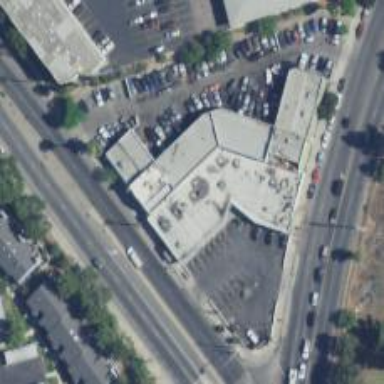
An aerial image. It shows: Commercial building.